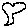
Label: tree